六年级 · 组合几何学
 一块梯形菜地一面靠墙（如图），围菜地的篱笆总长 28 米，其中有一条篱笆边长 10 米，求这块菜地的面积.

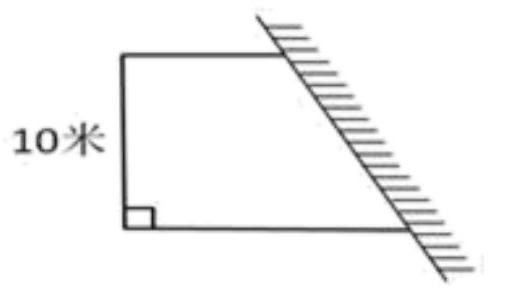
答案: 90 平方米